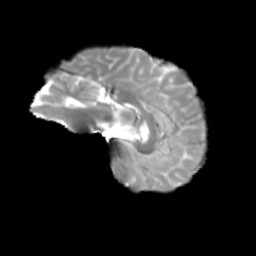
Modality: T2w
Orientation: sagittal
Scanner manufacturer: siemens
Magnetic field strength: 3 T
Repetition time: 4 s
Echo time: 0.0594 s